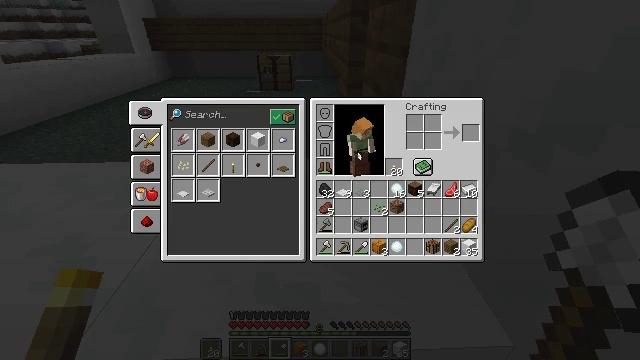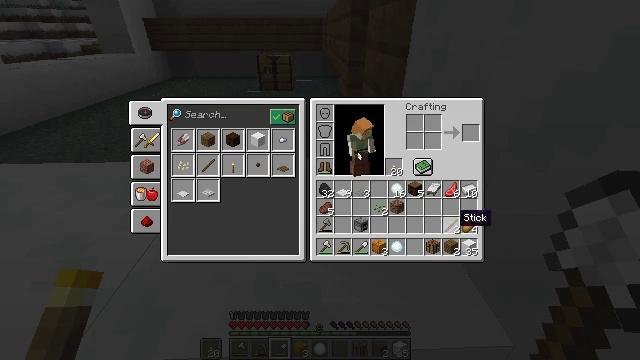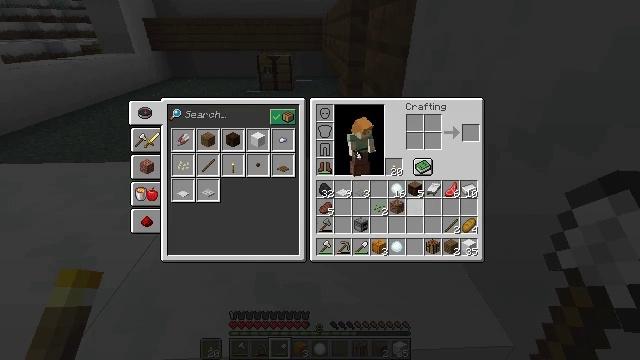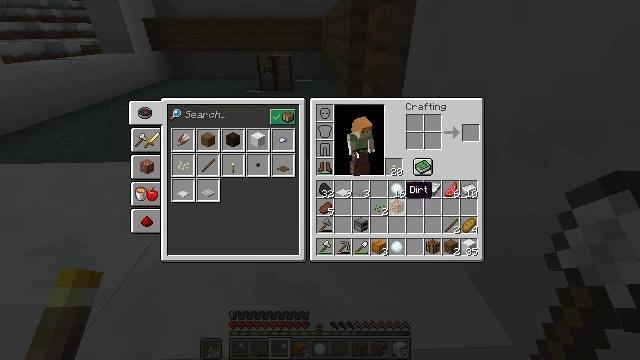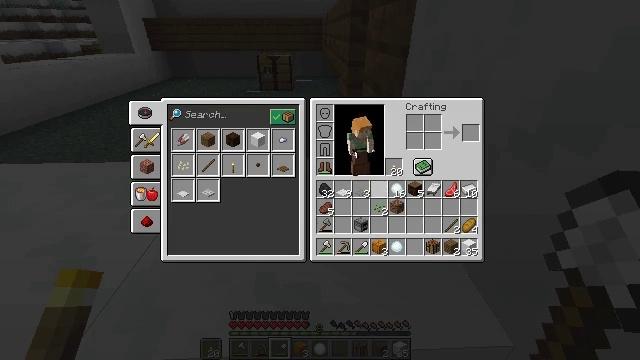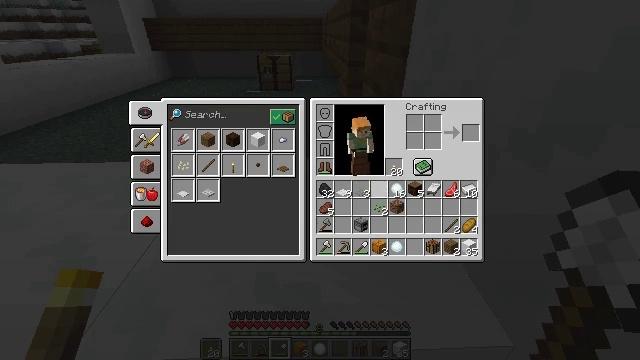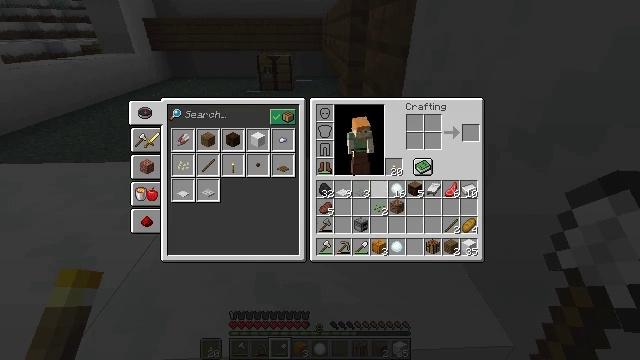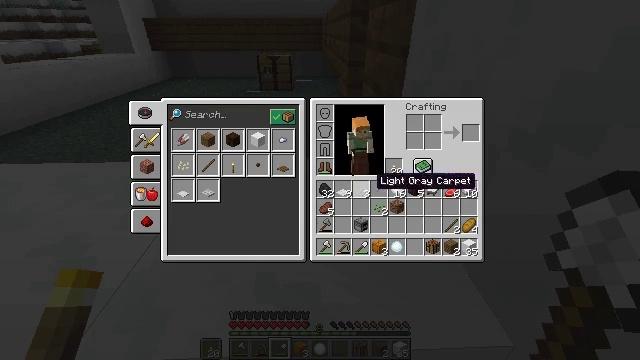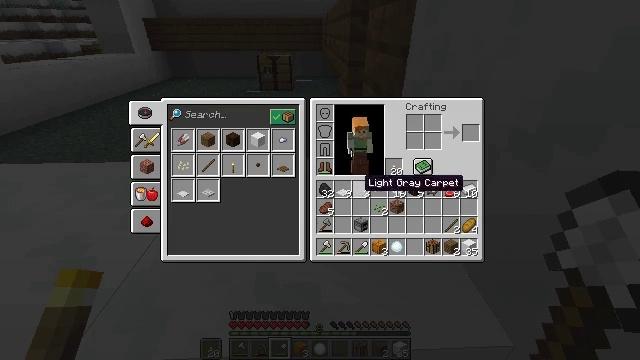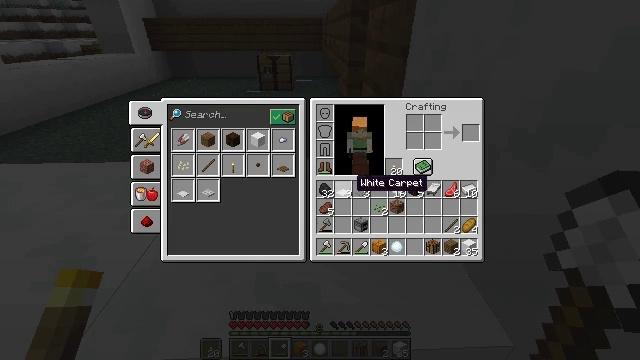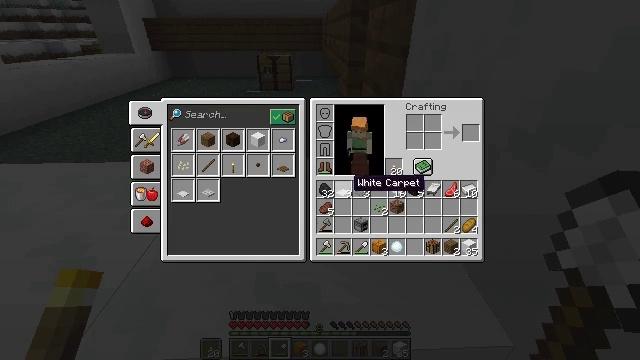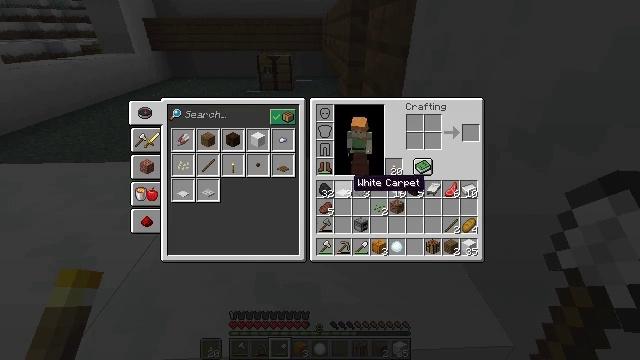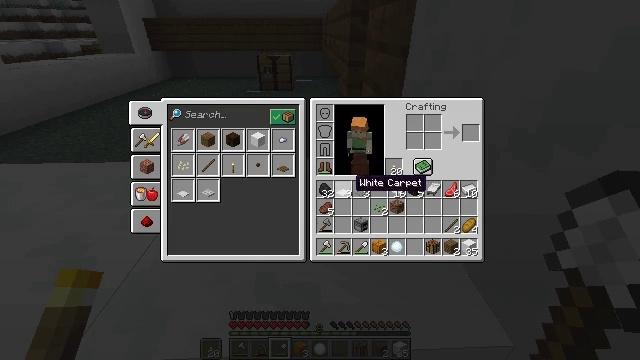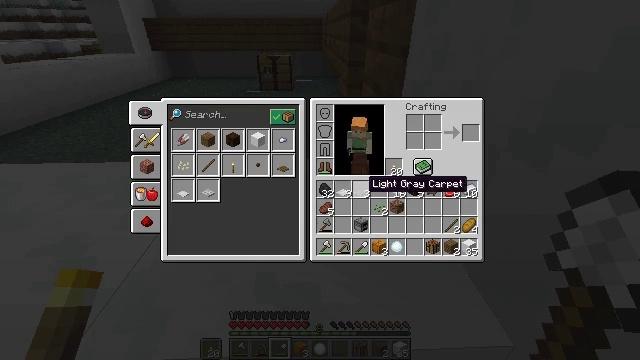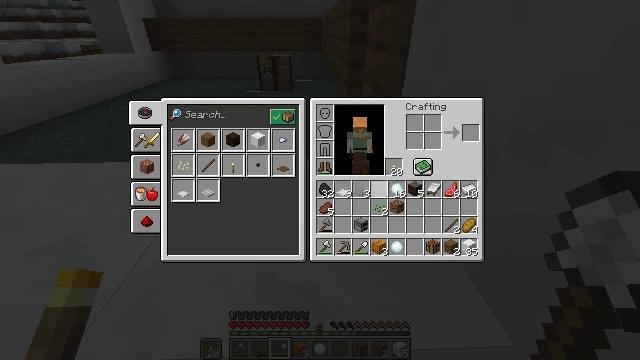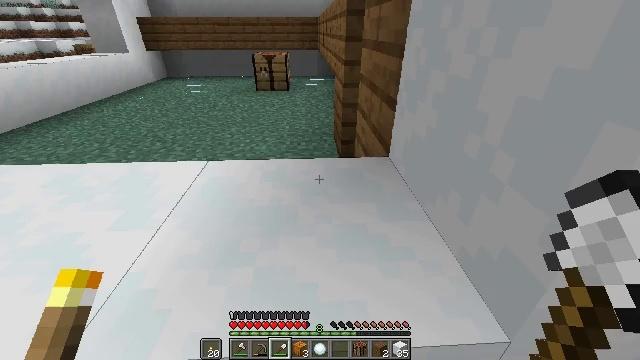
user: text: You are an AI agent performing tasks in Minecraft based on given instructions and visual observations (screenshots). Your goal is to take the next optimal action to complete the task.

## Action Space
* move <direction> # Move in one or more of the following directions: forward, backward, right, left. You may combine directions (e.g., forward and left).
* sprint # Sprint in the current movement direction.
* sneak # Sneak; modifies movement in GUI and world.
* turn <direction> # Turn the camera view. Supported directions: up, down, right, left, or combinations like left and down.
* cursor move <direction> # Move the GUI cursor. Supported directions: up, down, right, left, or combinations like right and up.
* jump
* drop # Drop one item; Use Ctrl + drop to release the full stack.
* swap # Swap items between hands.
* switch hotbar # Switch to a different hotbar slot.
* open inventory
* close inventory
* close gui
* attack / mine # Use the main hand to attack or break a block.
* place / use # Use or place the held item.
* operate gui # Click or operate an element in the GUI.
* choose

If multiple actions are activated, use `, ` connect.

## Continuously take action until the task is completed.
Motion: motion action
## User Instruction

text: Combine snowballs on the crafting table for snow.
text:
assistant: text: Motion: cursor move left and up
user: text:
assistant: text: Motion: cursor move left and up
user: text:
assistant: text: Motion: cursor move left and up
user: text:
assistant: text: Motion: cursor move left
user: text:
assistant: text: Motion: no_op
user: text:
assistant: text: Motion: no_op
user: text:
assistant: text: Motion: cursor move left
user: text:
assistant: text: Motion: cursor move left
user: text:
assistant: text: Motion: cursor move left
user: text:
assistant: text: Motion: no_op
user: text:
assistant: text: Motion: no_op
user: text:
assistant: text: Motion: no_op
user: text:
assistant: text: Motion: cursor move right
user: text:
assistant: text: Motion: cursor move right
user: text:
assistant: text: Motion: no_op
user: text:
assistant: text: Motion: no_op
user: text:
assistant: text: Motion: no_op
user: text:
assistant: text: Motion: turn right and up
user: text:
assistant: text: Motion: turn right and up
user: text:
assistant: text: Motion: no_op
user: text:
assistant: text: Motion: turn up
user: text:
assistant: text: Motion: turn up
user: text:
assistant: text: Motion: turn up
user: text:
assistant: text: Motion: turn right and up
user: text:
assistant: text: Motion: move right, turn right and up
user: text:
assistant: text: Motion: move right, turn right and up
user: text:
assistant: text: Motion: move forward and move right, turn right and up
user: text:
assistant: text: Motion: move forward and move right, sprint, turn right
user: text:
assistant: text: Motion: move forward and move right, sprint
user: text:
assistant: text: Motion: move forward and move right, sprint